This is a demodulated (Hilbert-envelope) spectrum computed from a bearing vibration snapshot; the dashed markers indicate where each bearing fault type would appear (BPFO, BPFI, BSF, FTF). Based on the visible evidence, which condition applies: normal, inner_race, outer_race, ball?
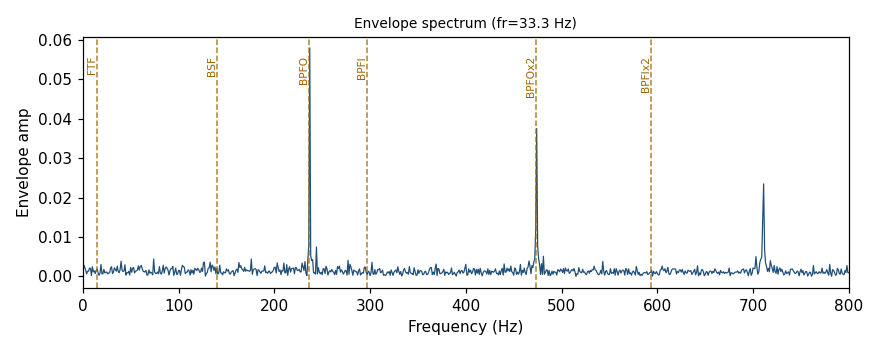
Answer: outer_race